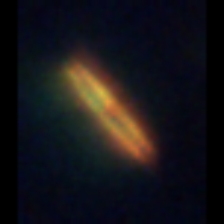
Taxon: Pennate
Group: Diatoms